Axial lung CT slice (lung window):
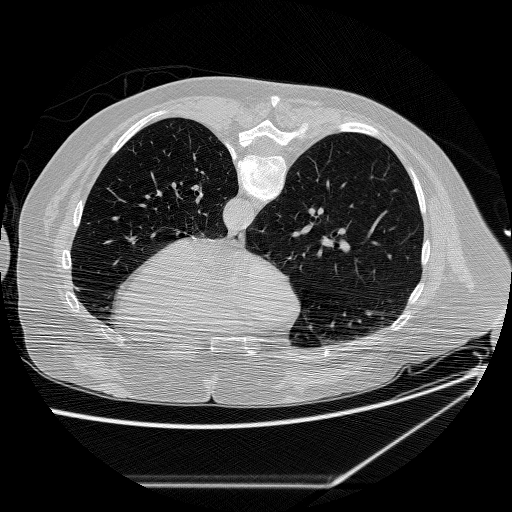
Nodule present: no